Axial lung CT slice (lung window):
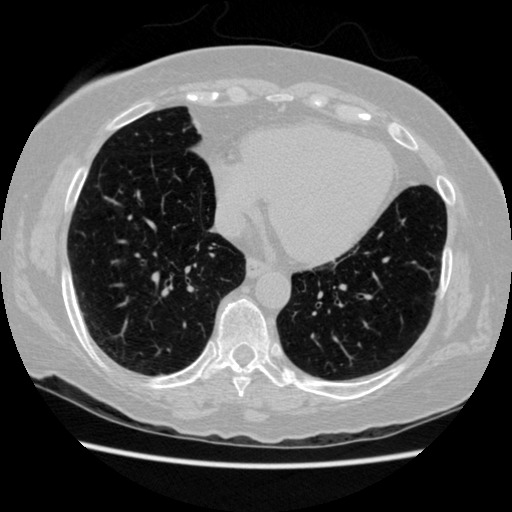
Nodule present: no